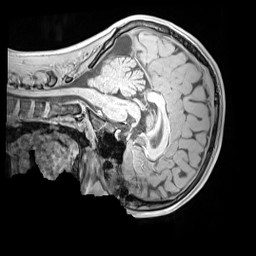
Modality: MP2RAGE
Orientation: sagittal
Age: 10
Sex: male
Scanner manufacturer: siemens
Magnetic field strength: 3 T
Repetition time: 4 s
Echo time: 0.00303 s